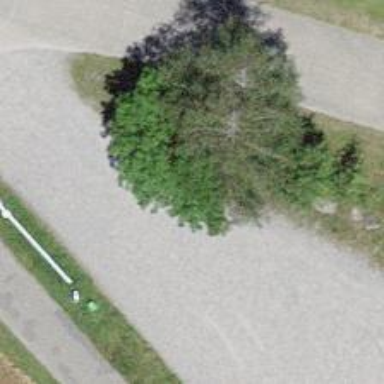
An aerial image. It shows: Deciduous tree with broadleaved leaves.